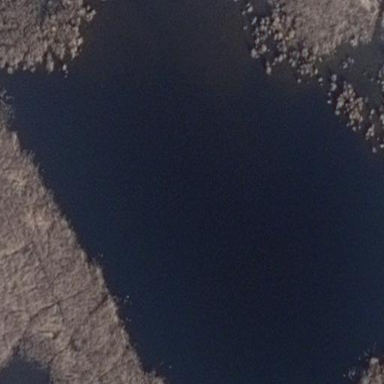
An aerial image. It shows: Natural landscape featuring water.